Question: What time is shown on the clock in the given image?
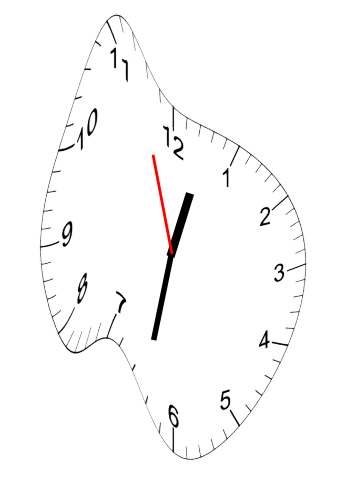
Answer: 12:31:57